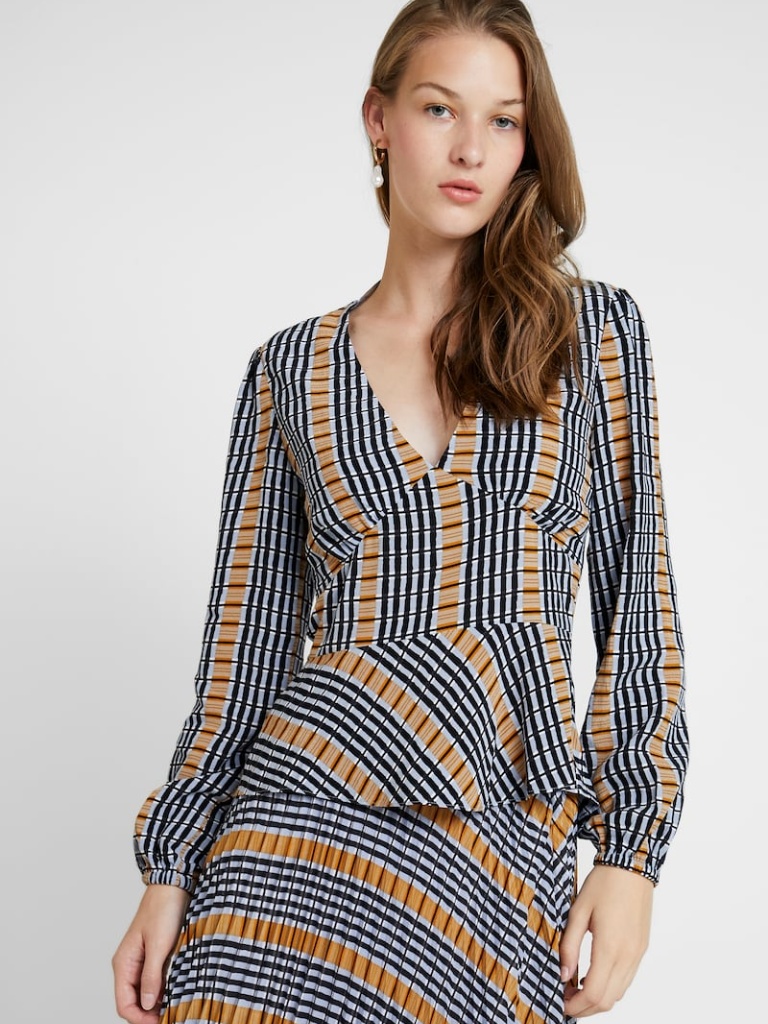
silk relaxed a long-sleeved with the sleeves down waist length Untucked v-neck blouse